Brain MRI, t2w sequence, axial 2D slice.
Patient: age 18, sex M, weight 78 kg, height 1.78 m
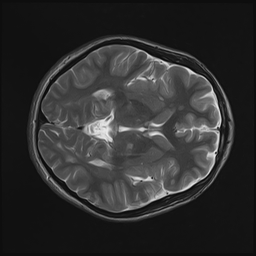